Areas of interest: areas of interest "Wo Hing Sports Sports Centre"
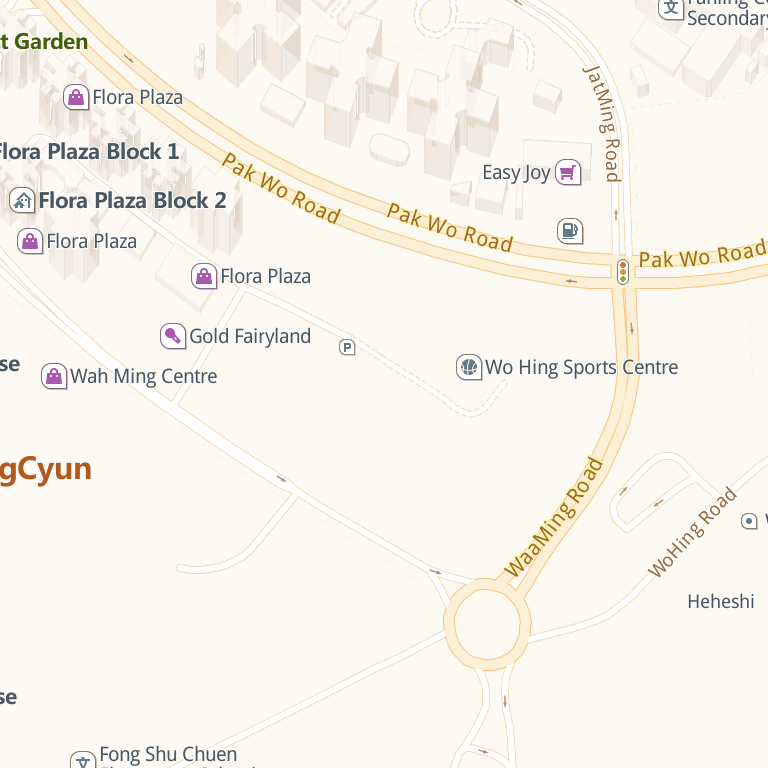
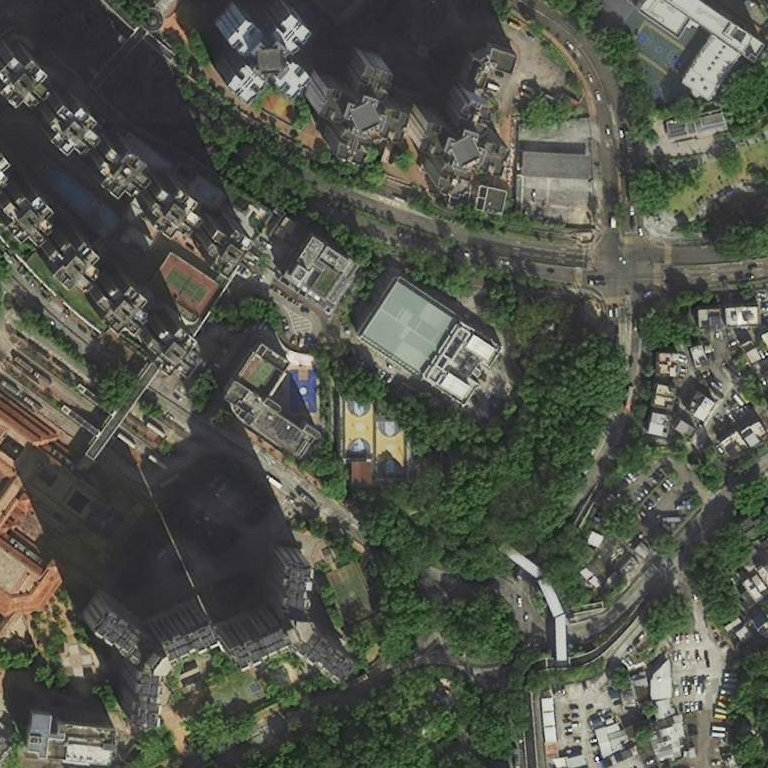